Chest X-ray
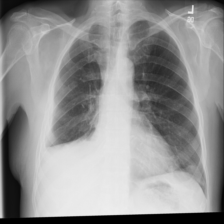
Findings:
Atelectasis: negative
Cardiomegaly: negative
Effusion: negative
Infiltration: negative
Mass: negative
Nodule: negative
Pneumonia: negative
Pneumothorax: negative
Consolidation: negative
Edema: negative
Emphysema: negative
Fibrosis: negative
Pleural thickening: negative
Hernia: negative